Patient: sex M, age 80
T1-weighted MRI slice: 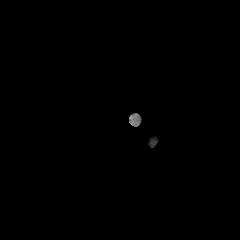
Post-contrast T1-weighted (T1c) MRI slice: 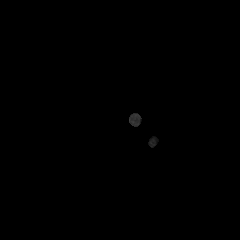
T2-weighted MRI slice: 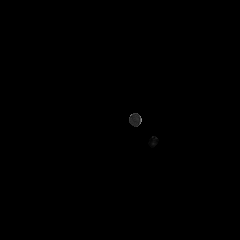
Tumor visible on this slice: no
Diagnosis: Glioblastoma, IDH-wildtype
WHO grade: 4